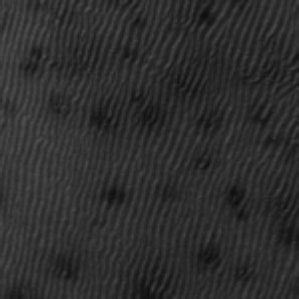
Label: frost